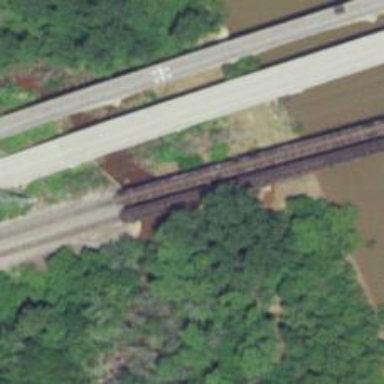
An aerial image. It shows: Bridge over railway line.